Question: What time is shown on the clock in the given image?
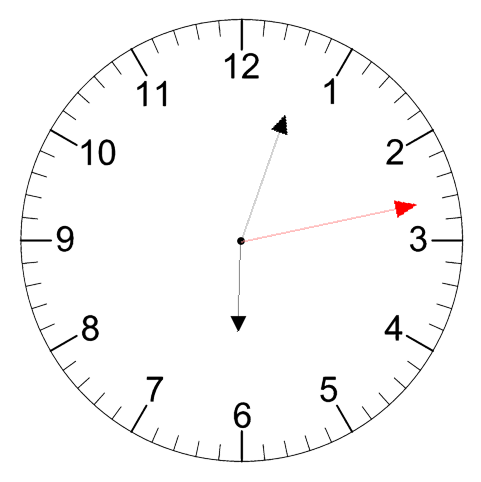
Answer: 06:03:13